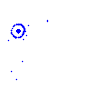
Particle: kaon